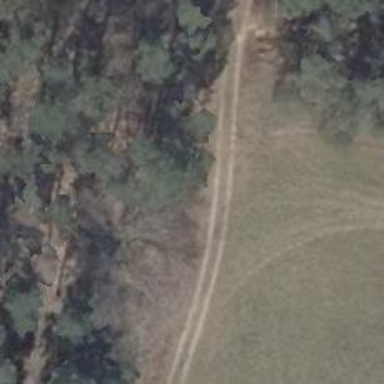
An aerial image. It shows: Ground path.